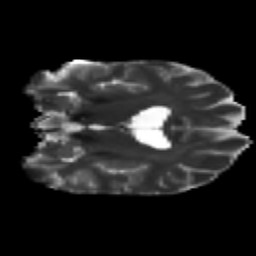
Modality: T2w
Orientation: coronal
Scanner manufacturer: ge
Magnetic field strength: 3 T
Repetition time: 8.8 s
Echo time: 0.085 s